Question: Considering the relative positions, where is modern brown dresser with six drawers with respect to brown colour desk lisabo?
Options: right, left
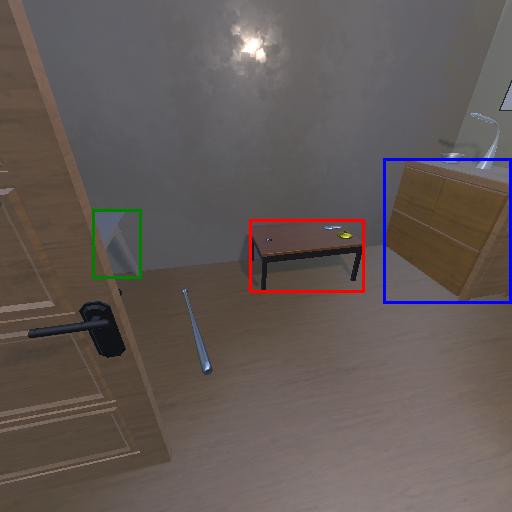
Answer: right